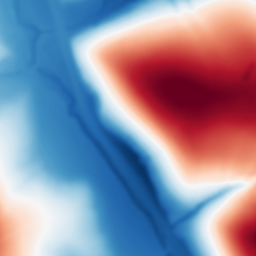
Category: multiscale
Decomposition family: dog_multiscale
Decomposition parameters: sigma_ratio: 2
n_scales: 6
base_sigma: 2
Upsampling method: linear_exact
Upsampling parameters: scale: 8
Upsampling scale: 8